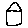
Label: house